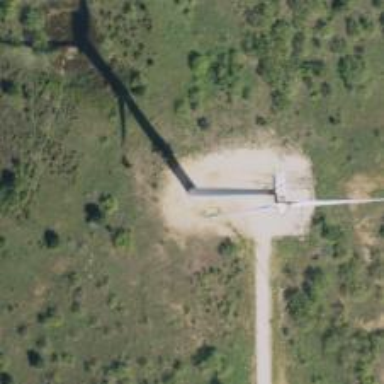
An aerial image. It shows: Wind generator powered by wind. The generator type is horizontal axis and it uses wind turbines.